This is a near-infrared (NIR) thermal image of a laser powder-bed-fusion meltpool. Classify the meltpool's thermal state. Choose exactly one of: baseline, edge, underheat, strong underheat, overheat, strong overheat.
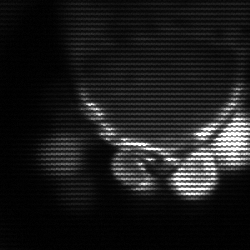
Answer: edge